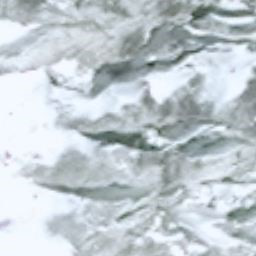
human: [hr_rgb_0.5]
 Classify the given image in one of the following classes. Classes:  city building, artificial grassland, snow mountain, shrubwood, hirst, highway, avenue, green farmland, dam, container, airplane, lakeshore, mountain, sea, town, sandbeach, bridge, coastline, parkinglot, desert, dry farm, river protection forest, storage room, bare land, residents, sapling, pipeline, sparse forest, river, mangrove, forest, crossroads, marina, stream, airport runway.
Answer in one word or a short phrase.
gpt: snow mountain